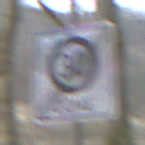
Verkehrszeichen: EndeZone30
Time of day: MorningAfternoon
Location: Outdoor (Nature)
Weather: PartlyCloudy
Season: NotSpecified
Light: Natural